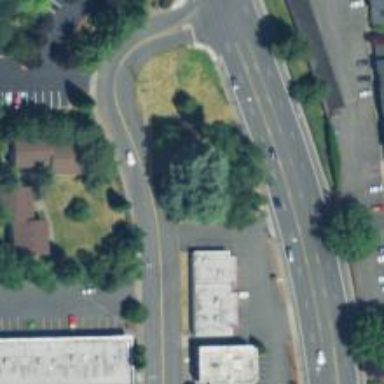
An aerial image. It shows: Tertiary road with sidewalk on the left.